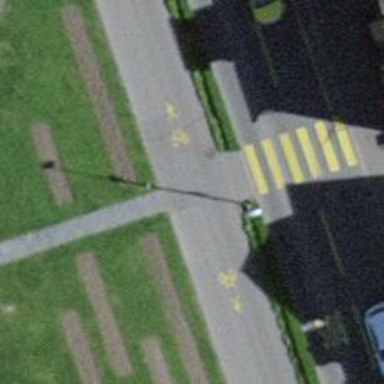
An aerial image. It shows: Footway made of unhewn cobblestones.